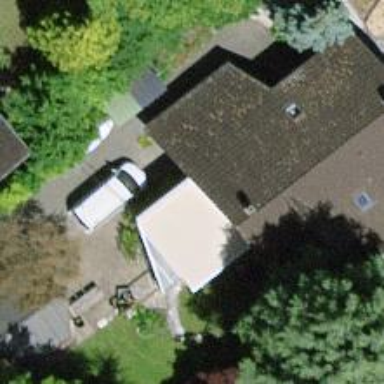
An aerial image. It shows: Driveway made of paving stones.